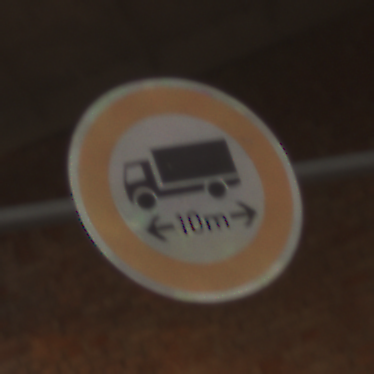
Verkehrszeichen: TatsaechlicheLaenge
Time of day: SunriseSunset
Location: Roofed (Suburban)
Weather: Clear
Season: NotSpecified
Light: Natural